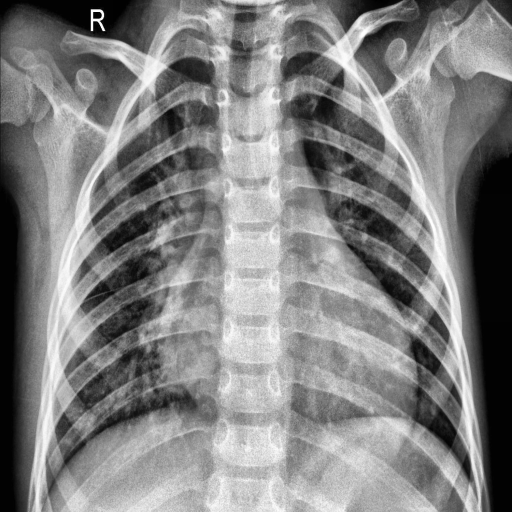
Finding: PNEUMONIA